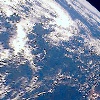
Label: cloud